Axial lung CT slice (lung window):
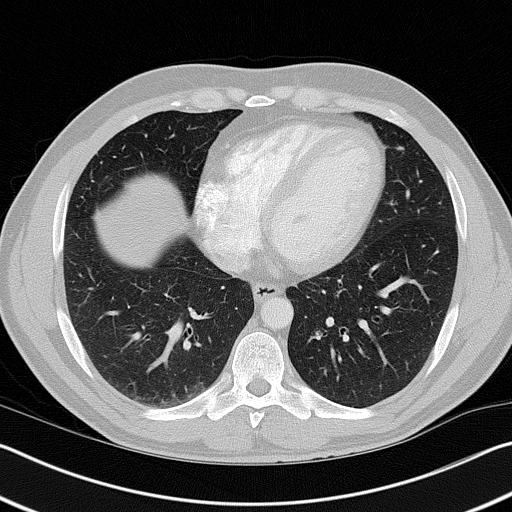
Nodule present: yes
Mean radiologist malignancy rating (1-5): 2